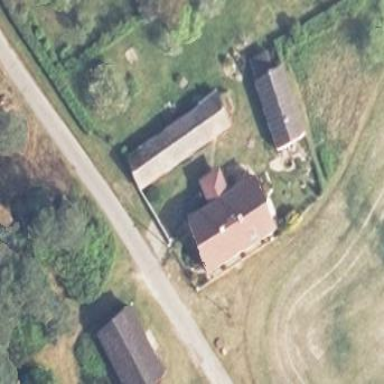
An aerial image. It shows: Isolated dwelling in the countryside.